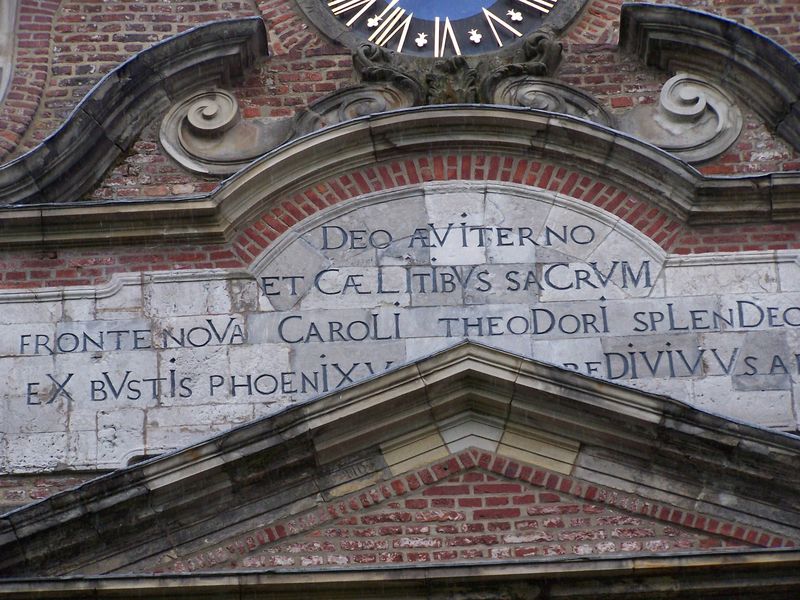
Titel: Schloss und Zitadelle Jülich
Künstler: Herzog Wilhelm V. von Kleve-Jülich-Berg
Standort: Jülich (EU - D - NRW)
Schlagwörter: blau, blätter, weiß, grau, marmor, schwarz, rot, stein, bild, kirche, gold, schrift, bogen, fassade, giebel, mauer, ziegel, backstein, inschrift, ornamente, uhr, stuck, foto, fotografie, offen, mauerwerk, buchstaben, dreiecksgiebel, portal, gesims, voluten, rosette, volute, schnecke, römisch, satteldach, latein, spitzdach, mauersteine, caroli